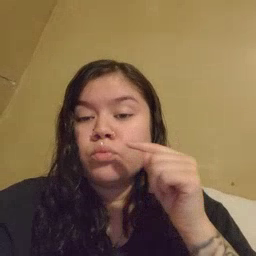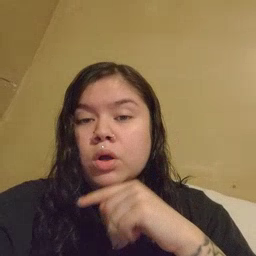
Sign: toothbrush